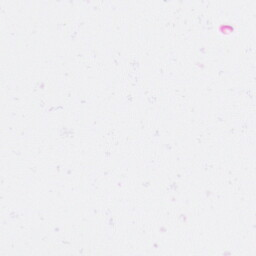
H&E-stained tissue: Heart